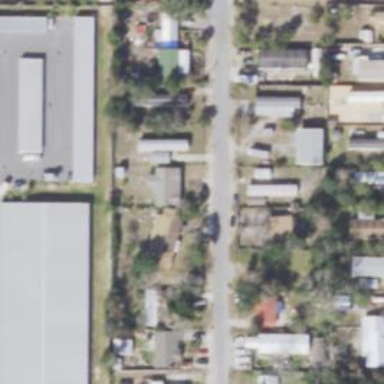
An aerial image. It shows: Residential area designated as trailer park.